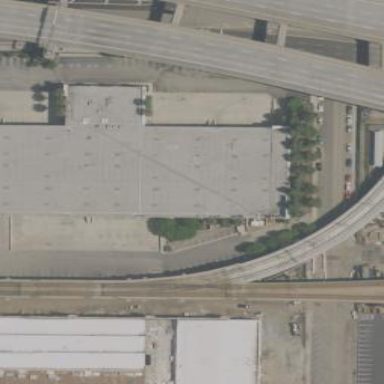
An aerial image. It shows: Warehouse building.